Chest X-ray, PA view. Patient: 57 years old, sex M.
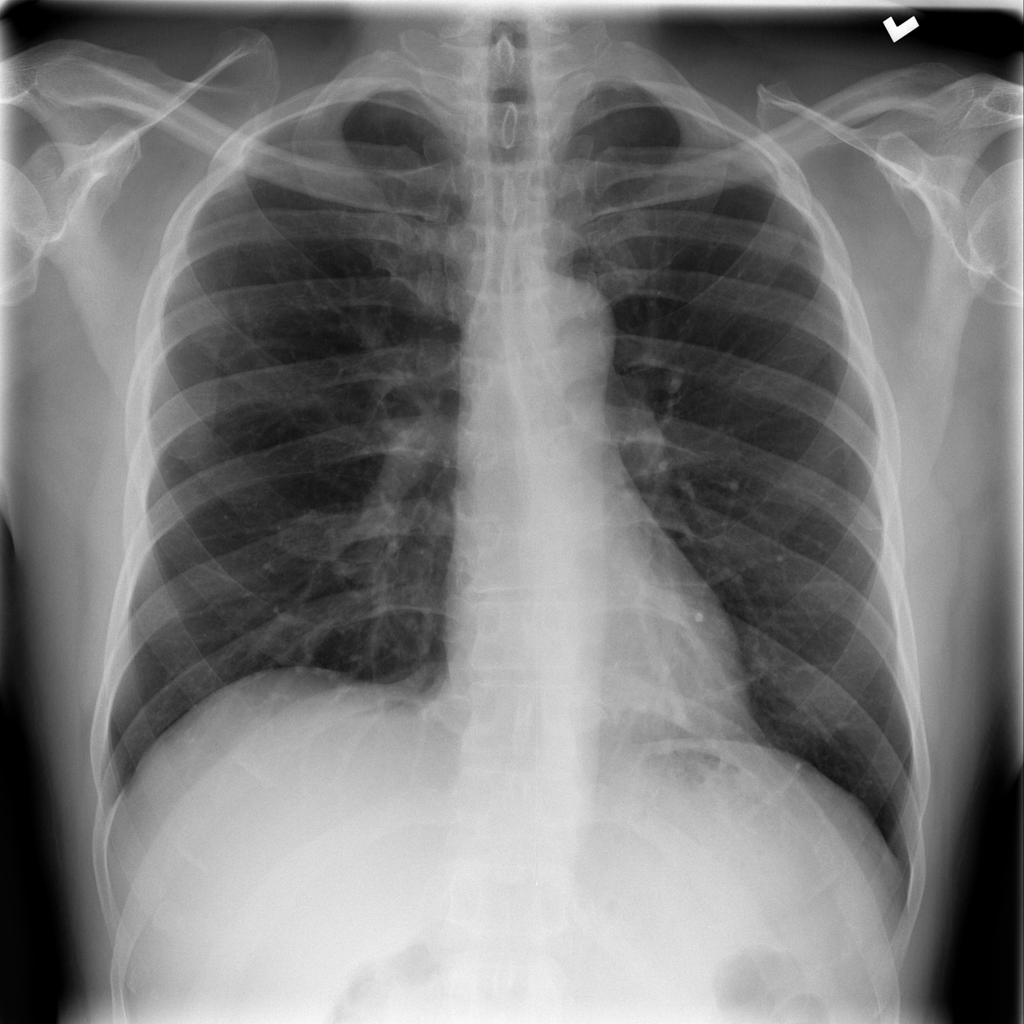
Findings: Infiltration